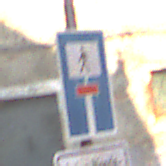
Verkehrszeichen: SackgasseFussgaengerDurchlaessig
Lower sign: HinweisGeaenderteVorfahrtVerkehrsfuehrungVerkehrsregelung3
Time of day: MorningAfternoon
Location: Outdoor (Urban)
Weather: Clear
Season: NotSpecified
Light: Natural